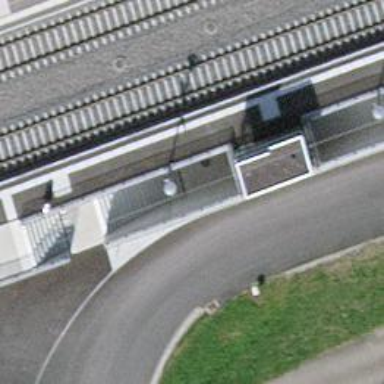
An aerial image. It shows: Footway passing through tunnel.